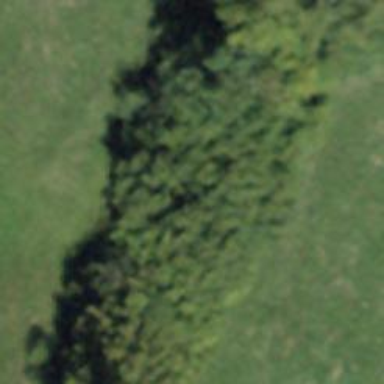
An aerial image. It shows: Row of trees in natural setting.